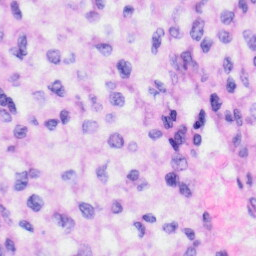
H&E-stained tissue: Liver